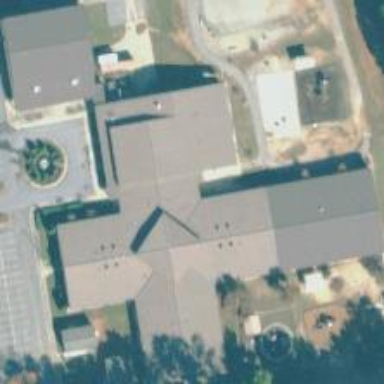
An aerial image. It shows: School building.